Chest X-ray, PA view. Patient: 35 years old, sex M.
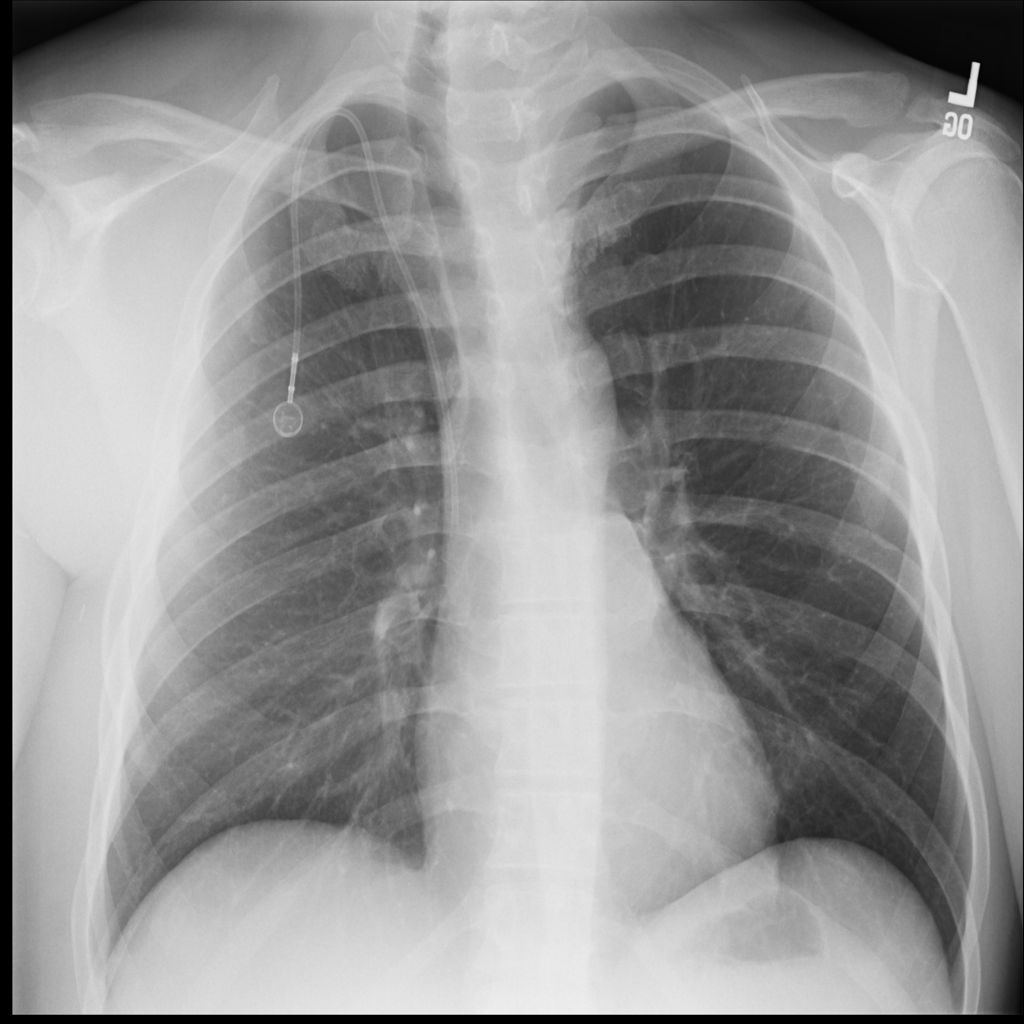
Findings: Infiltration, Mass